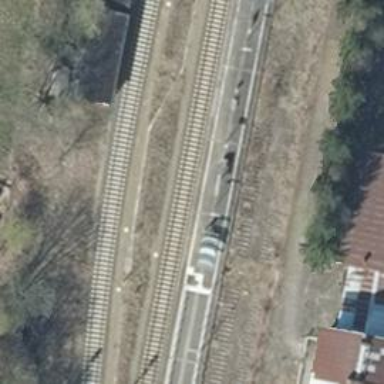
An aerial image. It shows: Stop position for public transport on the railway.